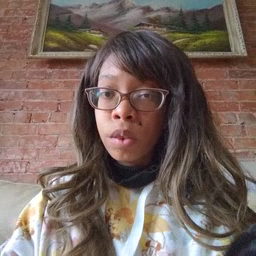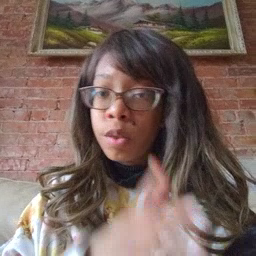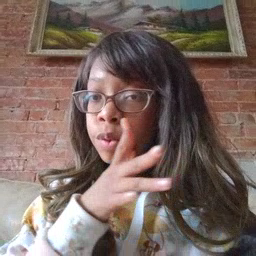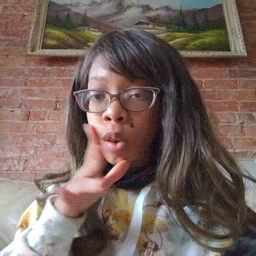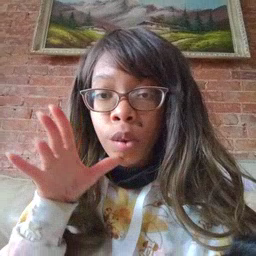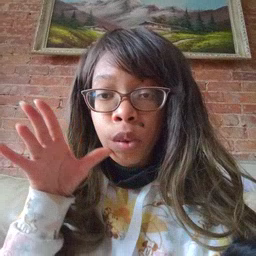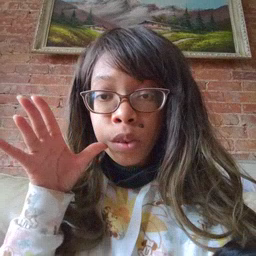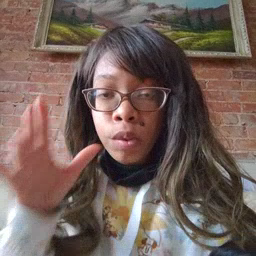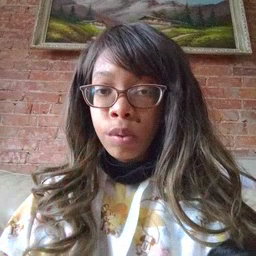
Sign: farm